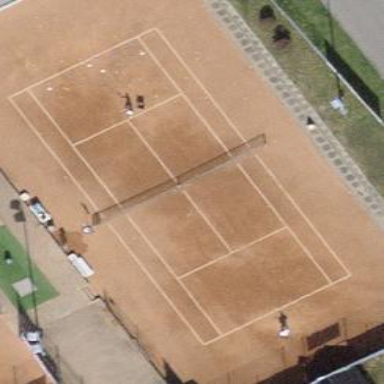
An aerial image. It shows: Clay tennis court on pitch.